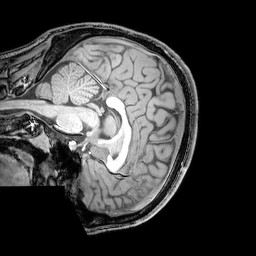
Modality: T1w
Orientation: sagittal
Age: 24
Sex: male
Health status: healthy
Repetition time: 0.081 s
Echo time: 0.037 s